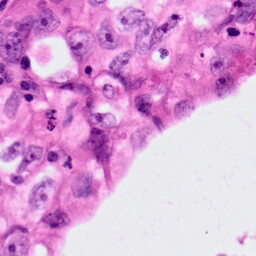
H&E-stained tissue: Lung